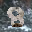
Label: 8